Question: I am trying to make a post call in Exact Online REST API. I'm trying to create a SalesInvoiceLine. I can perfectly do a GET call via my browser. I am logged in in Exact Online so I don't need authentication since this should be passed via a cookie. I tried POST via a browser. The browser prompts me to login, when I do nothing happens. I've also tried this in Postman:

I am 100% certain these initials are correct, I can login with them in Exact Online. What am I doing wrong?
If this is not the way, how can I post data to Exact Online? There are not that many concrete examples to find online.
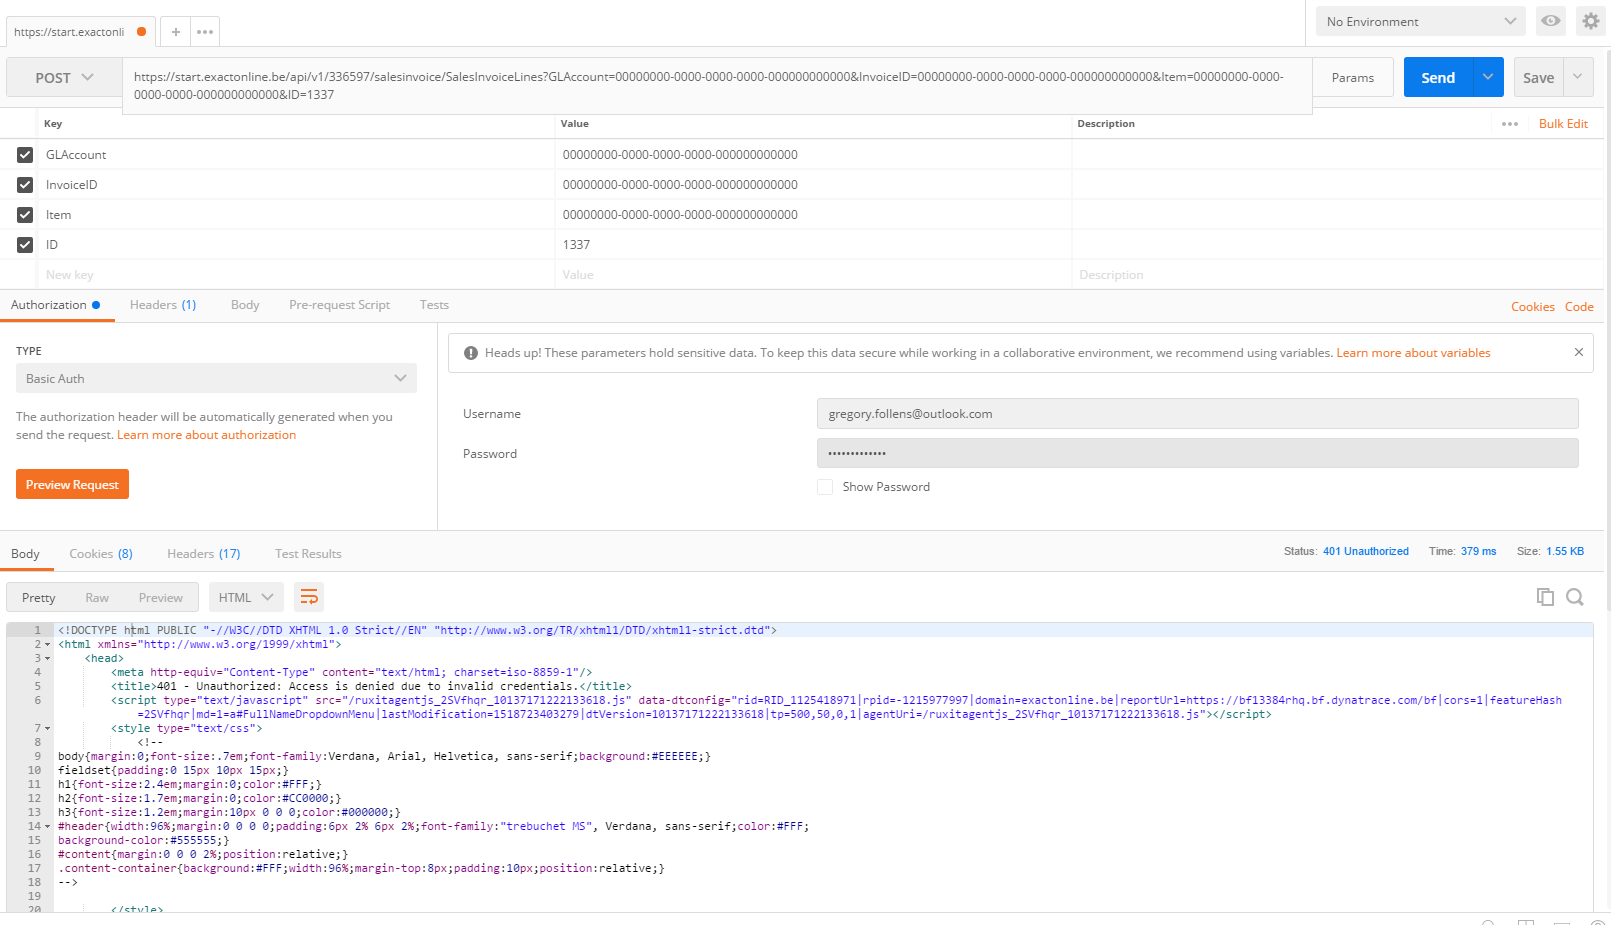
Answer: You can't log on to the Exact Online REST API with Basic authentication, the mode you are using now.
The web service uses OAuth as authentication mechanism, meaning you have to acquire a token first. The steps to do so are outlined in <URL>.
It will need some work on your end to register an app, get the flow up and running. Depending on your business needs, you might be helped with <URL> by the company I work for.